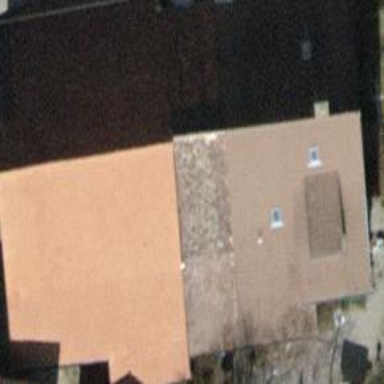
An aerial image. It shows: Gabled roof farm building.